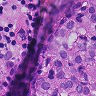
Metastatic tissue present: yes